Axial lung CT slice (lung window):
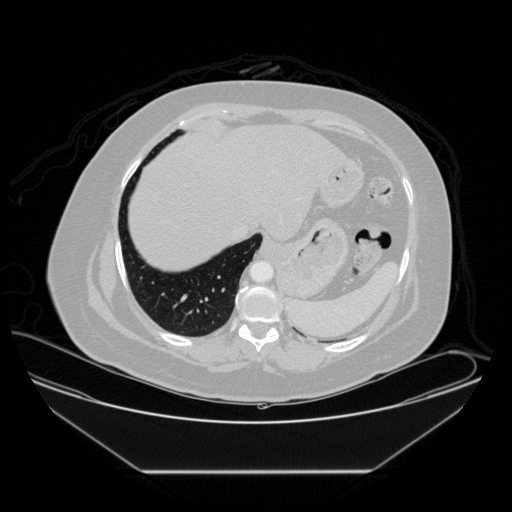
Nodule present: no